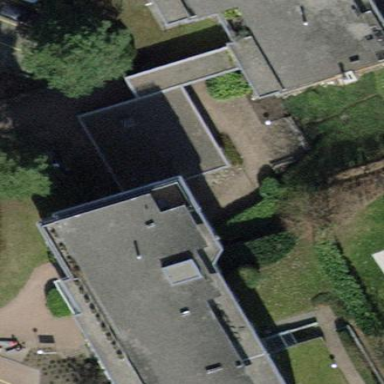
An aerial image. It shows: School building.